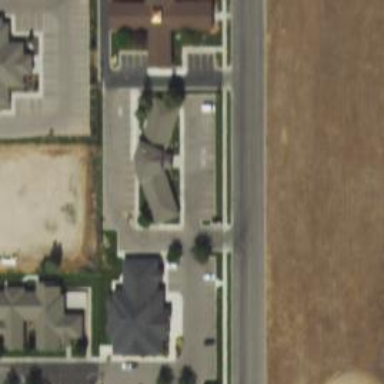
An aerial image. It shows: Nursing home.